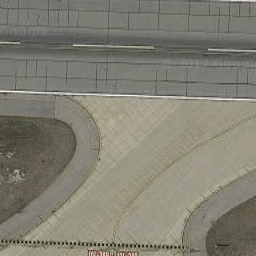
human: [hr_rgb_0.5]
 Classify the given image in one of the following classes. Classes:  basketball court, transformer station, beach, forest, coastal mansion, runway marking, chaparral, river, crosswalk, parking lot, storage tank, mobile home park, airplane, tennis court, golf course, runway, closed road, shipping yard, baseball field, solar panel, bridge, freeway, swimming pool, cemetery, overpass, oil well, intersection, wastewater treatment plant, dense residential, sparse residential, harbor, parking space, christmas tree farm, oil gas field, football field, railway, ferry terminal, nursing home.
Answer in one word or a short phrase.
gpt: runway